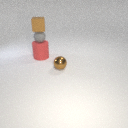
small gray rubber sphere below small brown rubber cube